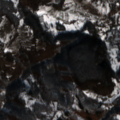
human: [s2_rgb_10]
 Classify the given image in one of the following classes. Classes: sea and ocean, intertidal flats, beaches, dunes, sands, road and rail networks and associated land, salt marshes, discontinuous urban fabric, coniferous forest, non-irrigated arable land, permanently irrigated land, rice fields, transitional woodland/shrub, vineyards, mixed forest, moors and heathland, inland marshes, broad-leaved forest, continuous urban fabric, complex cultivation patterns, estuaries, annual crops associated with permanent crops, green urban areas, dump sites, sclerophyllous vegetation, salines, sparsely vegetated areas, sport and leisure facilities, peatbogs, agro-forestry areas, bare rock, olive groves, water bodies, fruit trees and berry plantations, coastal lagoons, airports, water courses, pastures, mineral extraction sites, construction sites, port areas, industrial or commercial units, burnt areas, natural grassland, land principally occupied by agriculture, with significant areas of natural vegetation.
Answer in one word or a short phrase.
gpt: land principally occupied by agriculture, with significant areas of natural vegetation, broad-leaved forest, transitional woodland/shrub